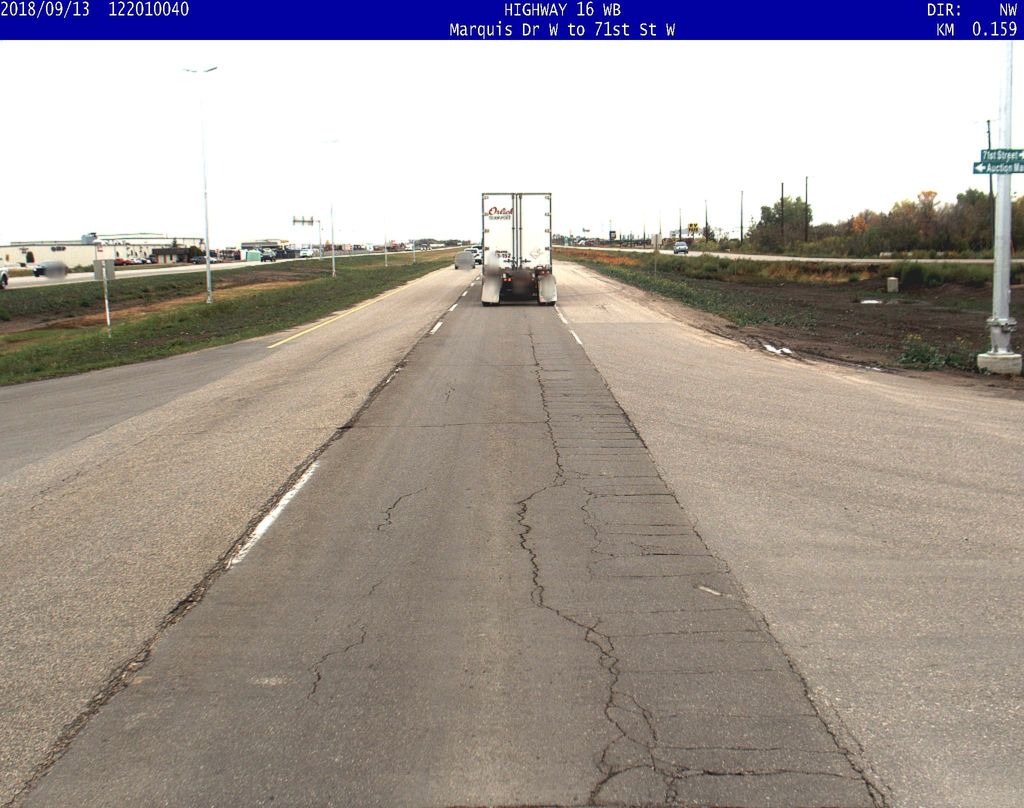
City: saskatoon